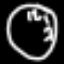
Label: clock